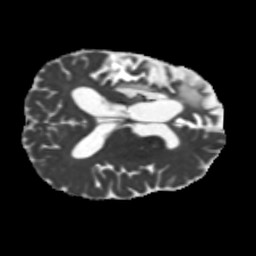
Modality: MD
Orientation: axial
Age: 56
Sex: male
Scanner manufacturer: siemens
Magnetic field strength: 3 T
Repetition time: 5.25 s
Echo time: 0.08 s